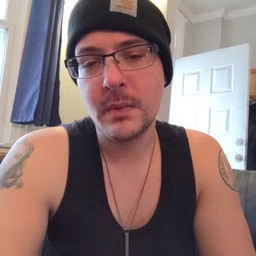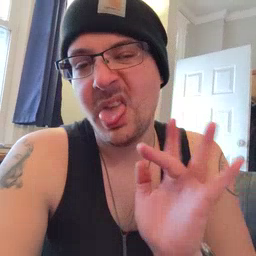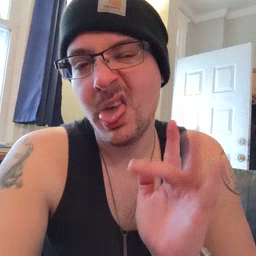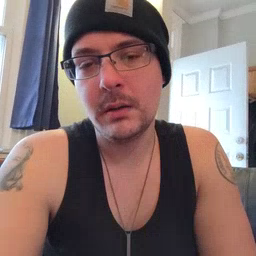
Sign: yucky